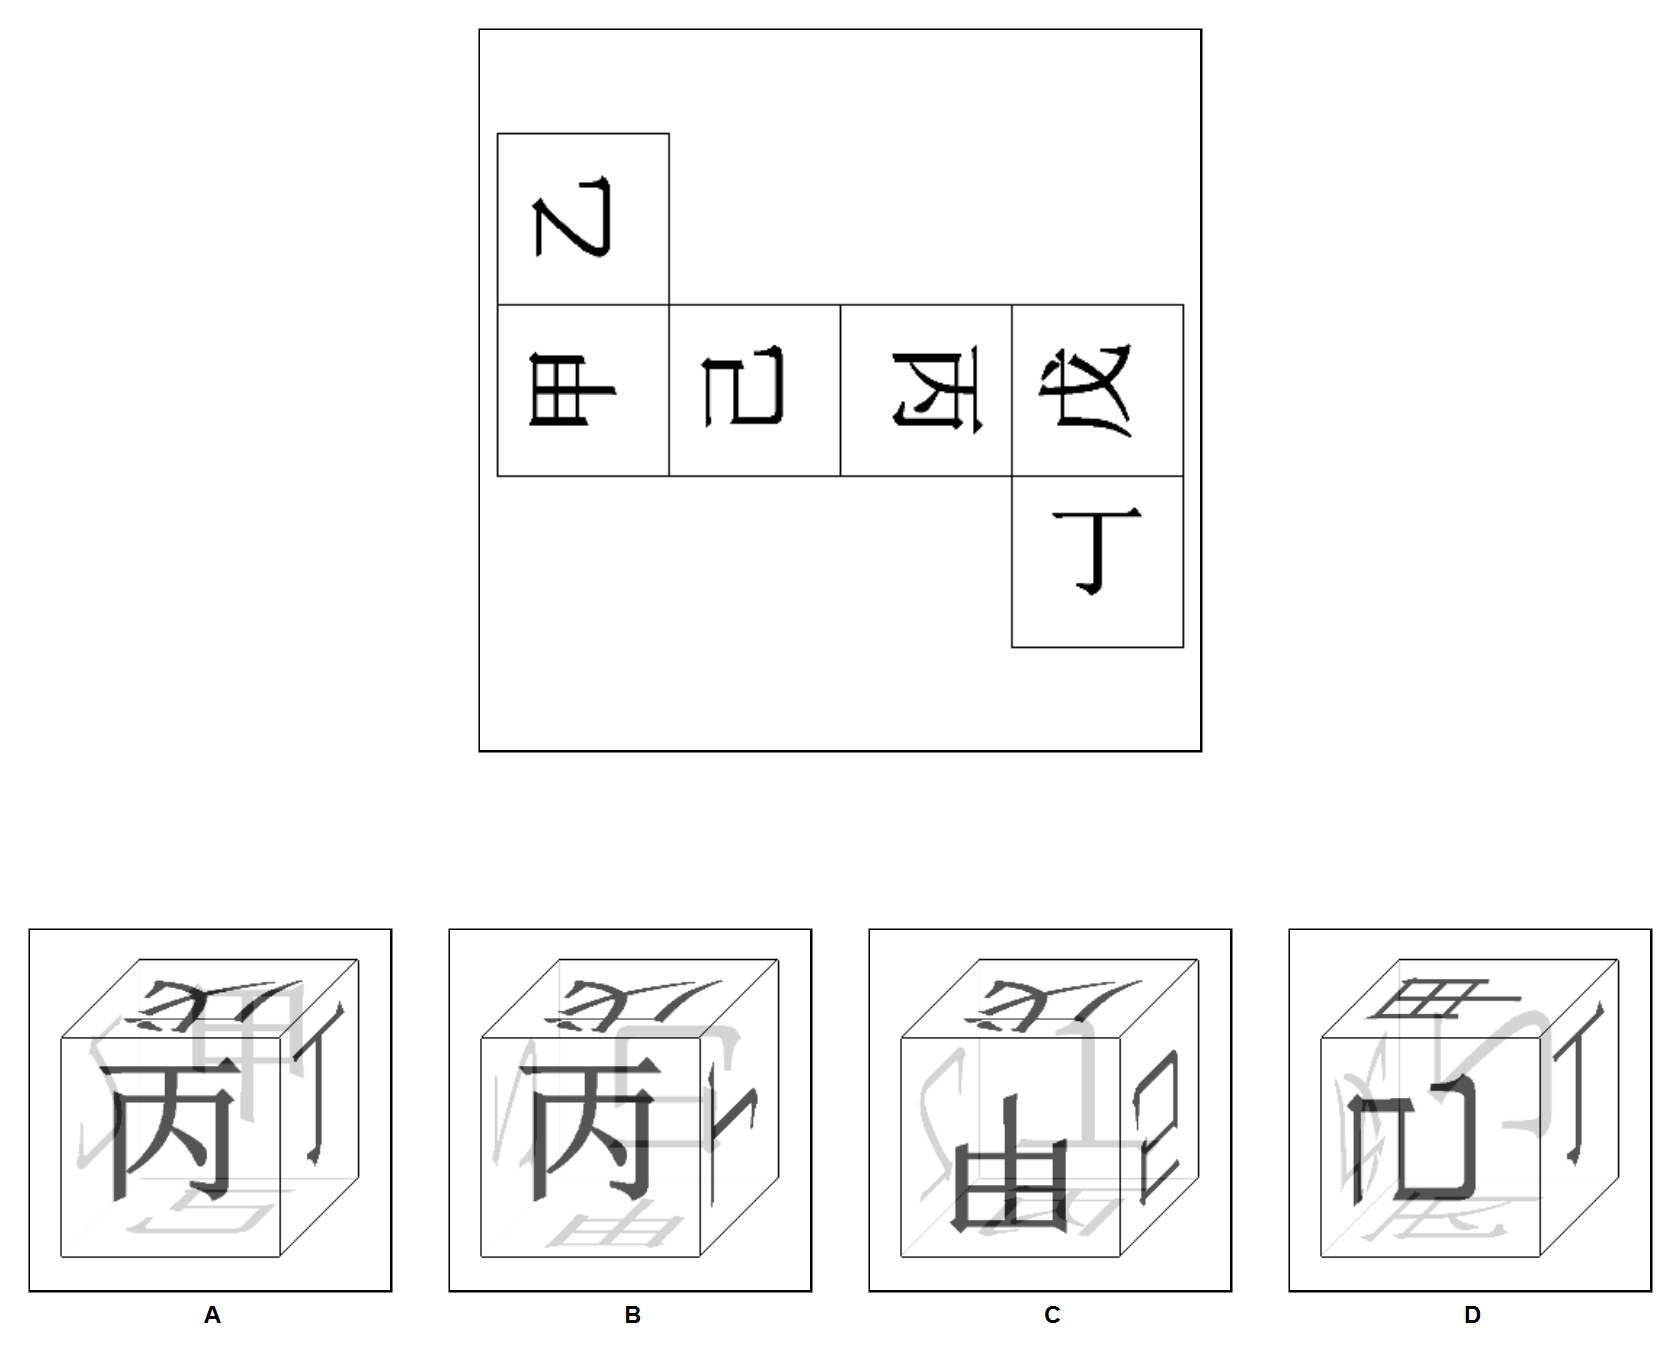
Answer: A